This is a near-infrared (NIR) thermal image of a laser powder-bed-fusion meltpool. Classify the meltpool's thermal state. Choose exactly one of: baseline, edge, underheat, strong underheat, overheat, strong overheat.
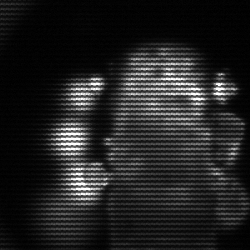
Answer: strong underheat